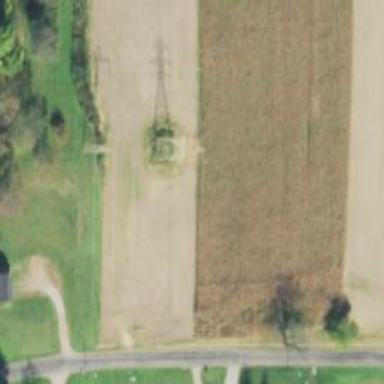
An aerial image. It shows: Lattice structure tower.